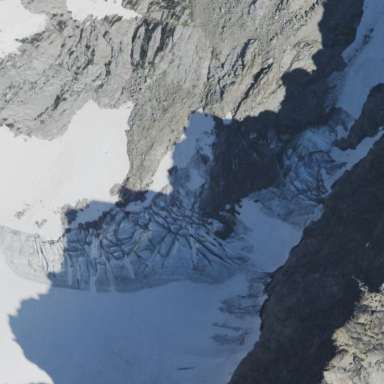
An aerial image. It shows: Majestic glacier in the distance.